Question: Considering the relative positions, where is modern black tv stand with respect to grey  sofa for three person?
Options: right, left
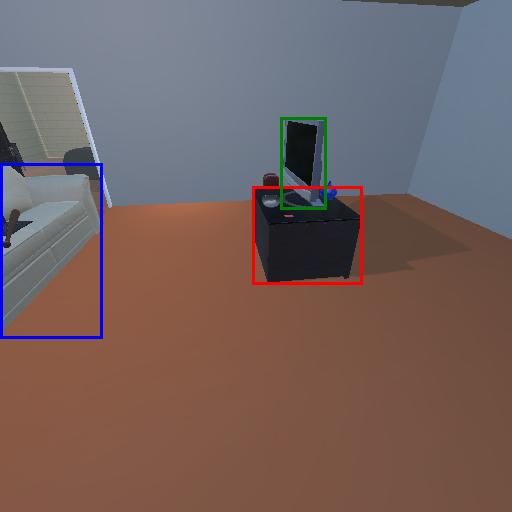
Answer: right